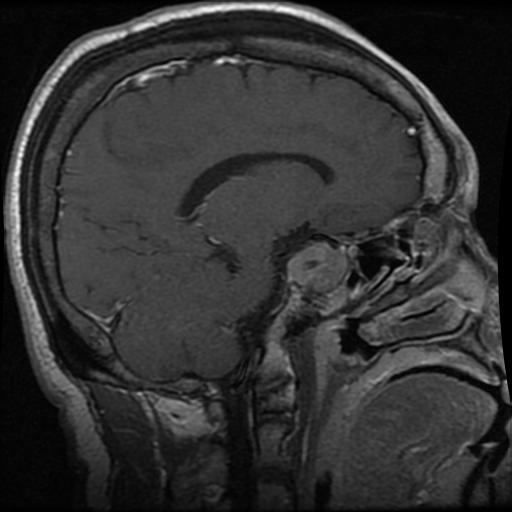
Label: pituitary